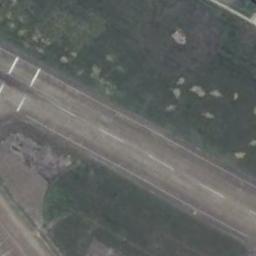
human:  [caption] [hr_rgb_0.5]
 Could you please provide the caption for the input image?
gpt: The grass is on either side of the runway .

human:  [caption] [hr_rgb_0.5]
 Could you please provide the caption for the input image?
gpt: The runway is on the grass .

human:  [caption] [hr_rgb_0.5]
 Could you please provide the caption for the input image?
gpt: There is a green lawn next to the runway, And there are white dashes on the runway .

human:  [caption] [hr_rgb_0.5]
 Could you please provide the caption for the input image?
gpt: The runway goes through the lawn .

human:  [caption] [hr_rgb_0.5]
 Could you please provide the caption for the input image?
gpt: There are green meadows beside the runway .